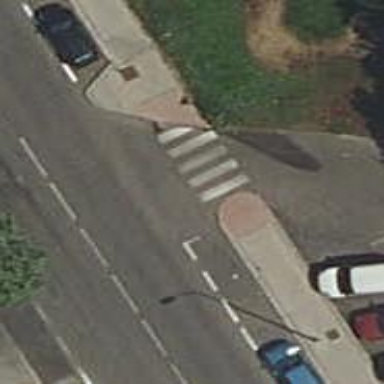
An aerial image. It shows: Uncontrolled zebra crossing on the road.